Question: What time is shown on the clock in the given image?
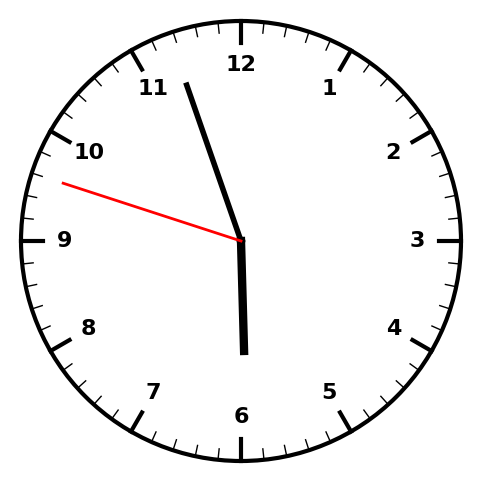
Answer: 05:56:48